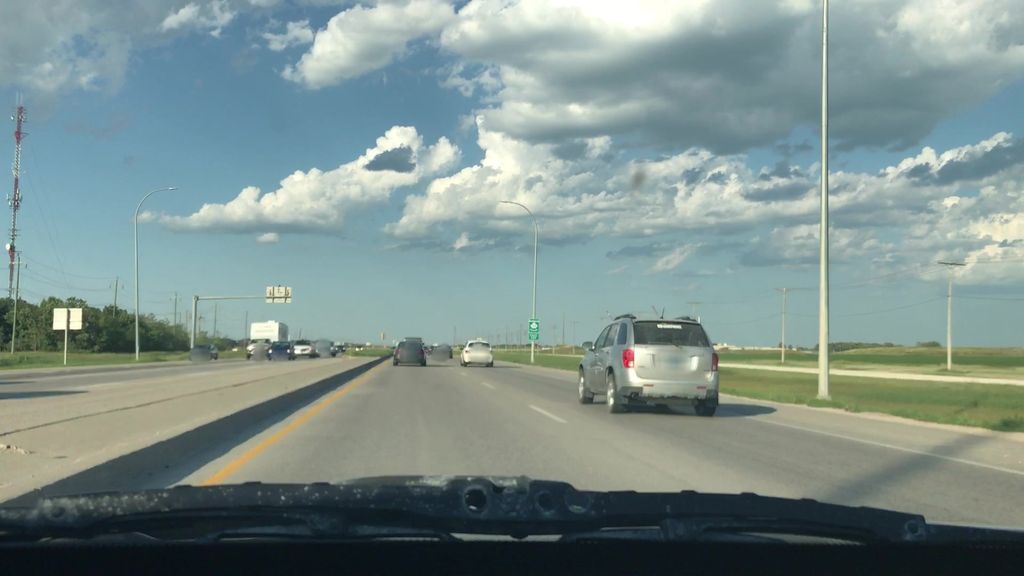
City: winnipeg